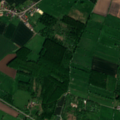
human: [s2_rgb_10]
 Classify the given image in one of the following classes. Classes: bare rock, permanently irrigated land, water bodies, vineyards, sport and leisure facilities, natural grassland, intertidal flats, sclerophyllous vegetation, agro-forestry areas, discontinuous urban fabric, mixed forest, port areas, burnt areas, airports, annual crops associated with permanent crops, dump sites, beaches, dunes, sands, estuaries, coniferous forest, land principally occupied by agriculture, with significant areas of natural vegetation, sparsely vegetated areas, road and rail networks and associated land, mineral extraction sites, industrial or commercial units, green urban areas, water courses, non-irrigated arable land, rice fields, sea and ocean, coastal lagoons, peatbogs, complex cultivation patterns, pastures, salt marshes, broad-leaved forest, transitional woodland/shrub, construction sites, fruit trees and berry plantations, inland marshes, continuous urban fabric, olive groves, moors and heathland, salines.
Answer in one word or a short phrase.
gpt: discontinuous urban fabric, pastures, complex cultivation patterns, broad-leaved forest